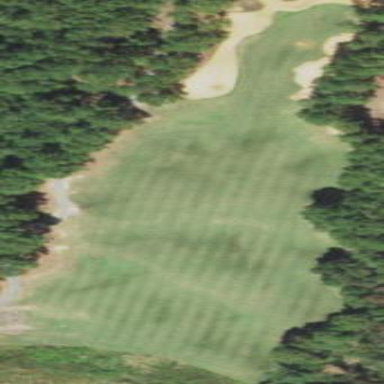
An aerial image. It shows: Golf rough area.